Interaction volume radius: 5 \u00c5
Interaction volume height: 40 \u00c5
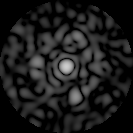
Disorder parameter: 0.8372